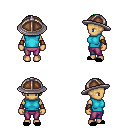
a pixel art fantasy rpg character, female body template, human, tanned skin, teal sleeveless shirt, magenta pants, green long mohawk hairstyle, chain helm, leather bracers, black slippers, four views (front, back, left, right), 2x2 character sprite sheet, small pixel art, hard edges, no anti-aliasing